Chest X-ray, AP view. Patient: 20 years old, sex M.
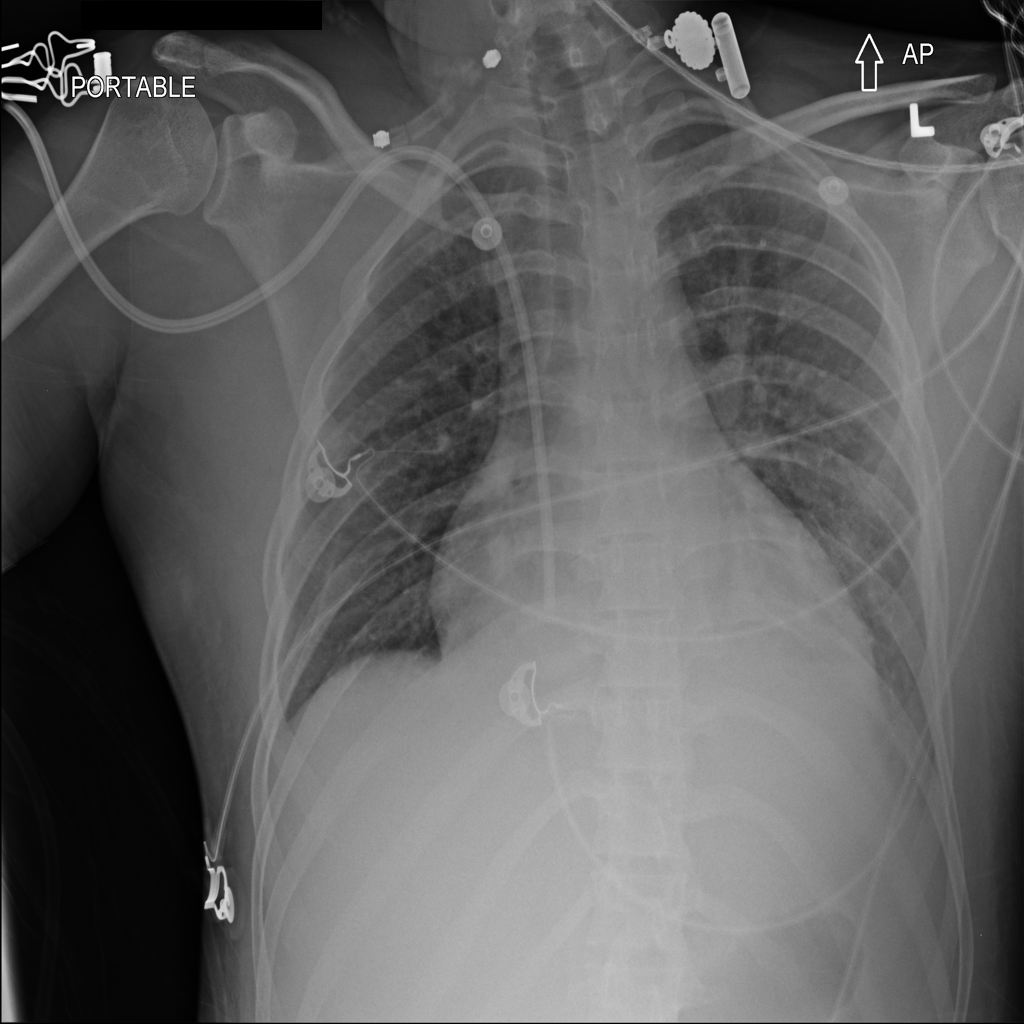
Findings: Atelectasis, Cardiomegaly, Effusion, Infiltration